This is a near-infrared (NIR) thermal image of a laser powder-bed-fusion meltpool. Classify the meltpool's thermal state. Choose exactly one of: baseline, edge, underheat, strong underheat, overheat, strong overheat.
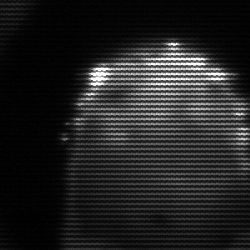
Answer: strong underheat